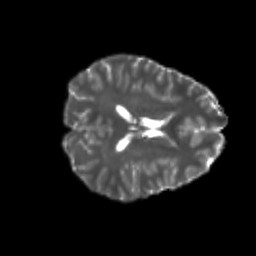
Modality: T2w
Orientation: axial
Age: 26
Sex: male
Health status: healthy
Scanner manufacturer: philips
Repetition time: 7.389 s
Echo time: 0.08599 s